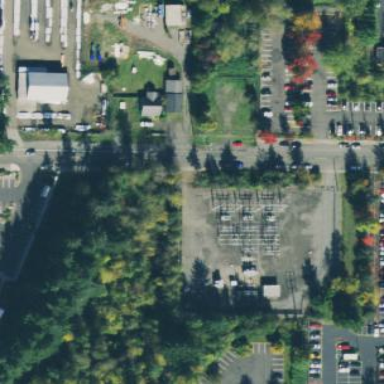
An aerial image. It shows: Power substation.